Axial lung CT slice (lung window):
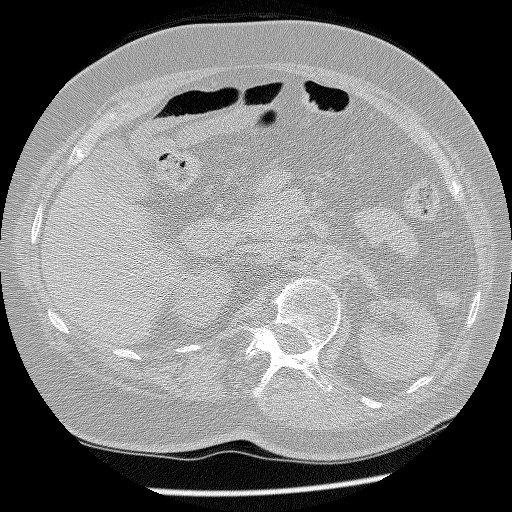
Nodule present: no